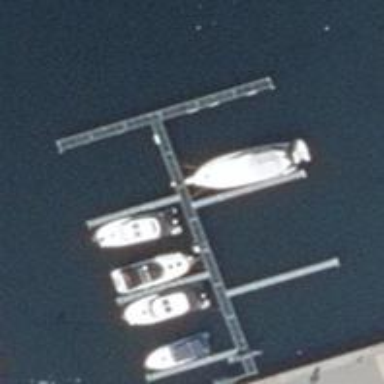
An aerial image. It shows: Man-made pier.